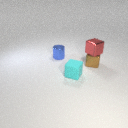
small cyan rubber cube to the right of small blue metal cylinder